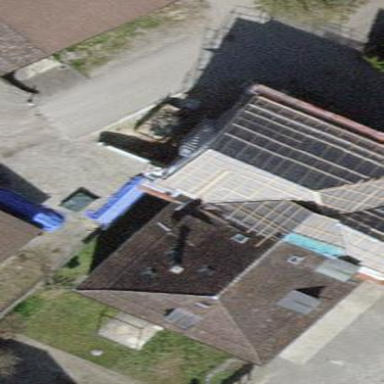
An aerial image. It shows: House with side-hipped roof made of roof tiles. The roof orientation is across.